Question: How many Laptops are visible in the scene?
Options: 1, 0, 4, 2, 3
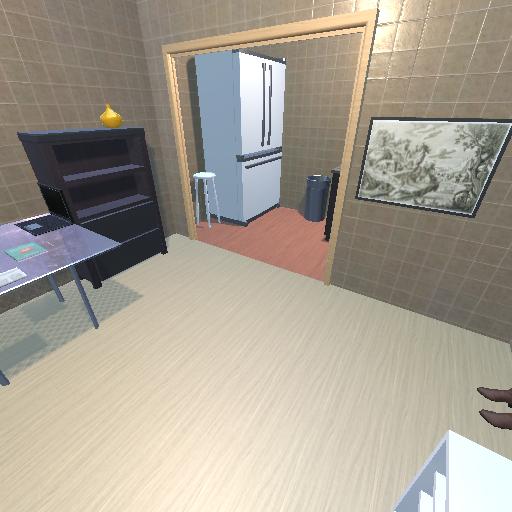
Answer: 1